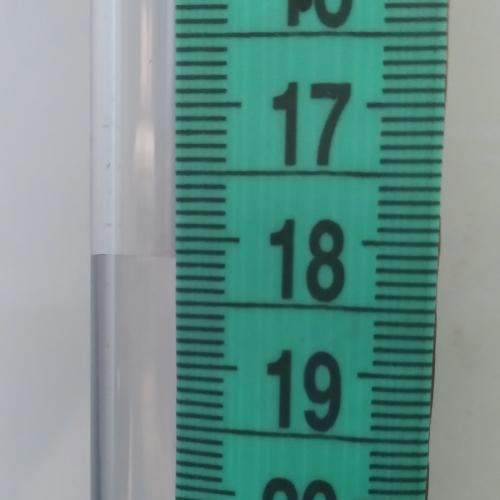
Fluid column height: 18.2 cm